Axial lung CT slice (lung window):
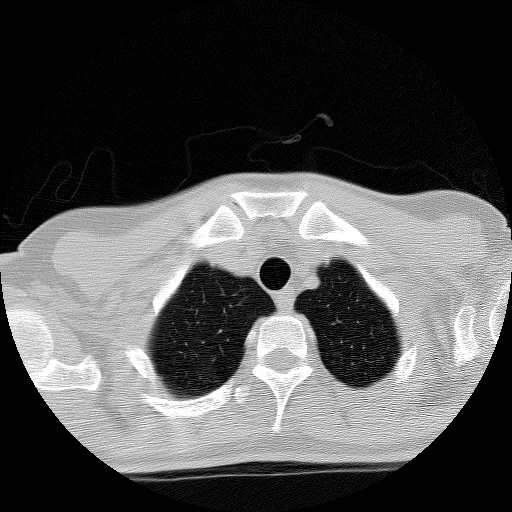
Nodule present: no